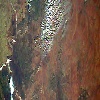
Label: land